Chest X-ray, AP view. Patient: 49 years old, sex M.
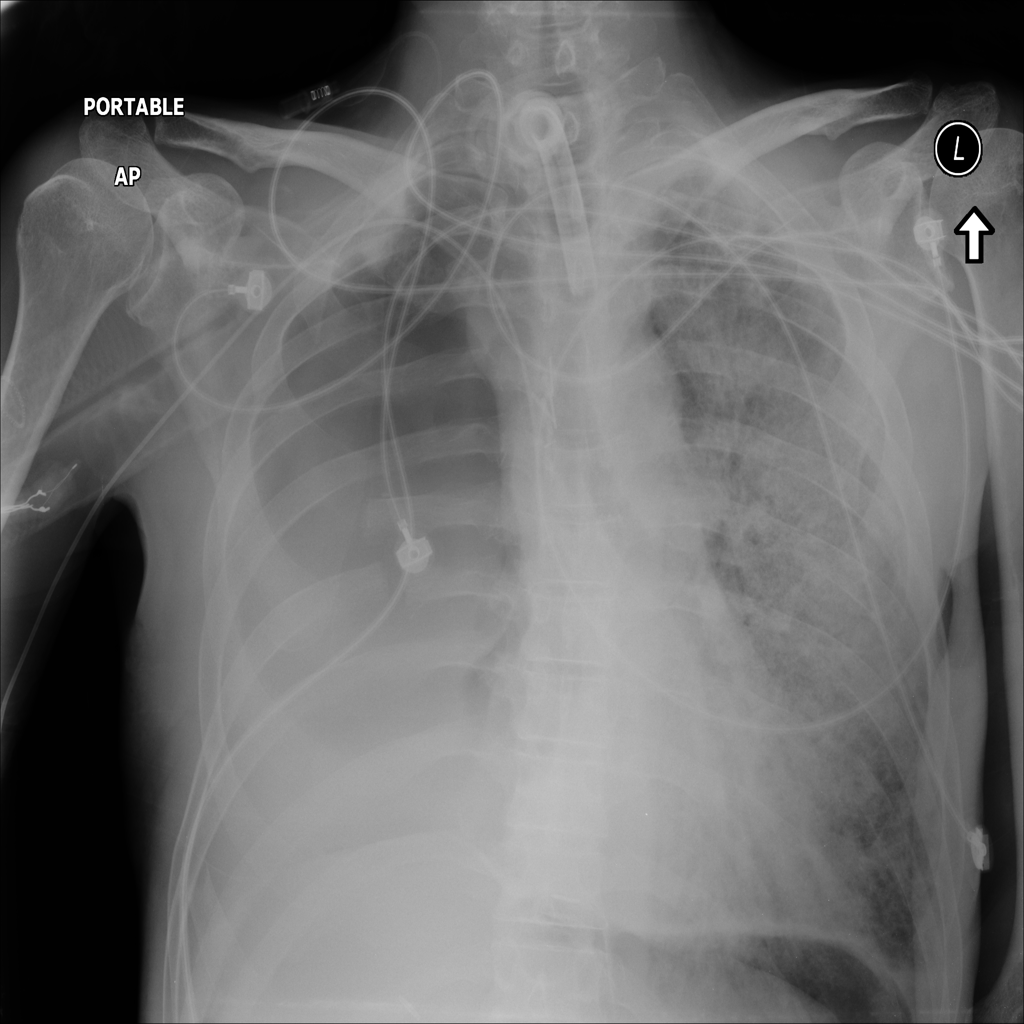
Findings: No Finding